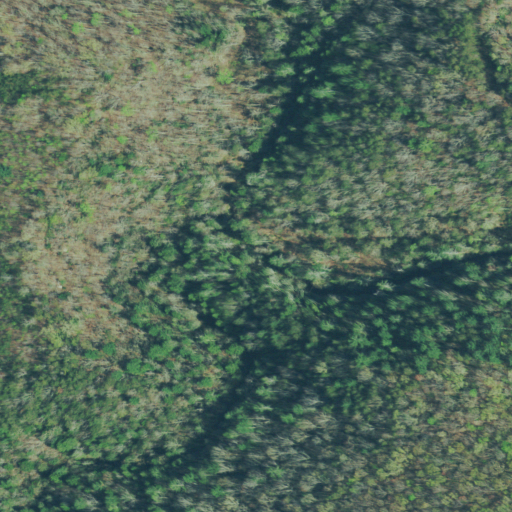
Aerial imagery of valley in Tennessee named Polecat Hollow containing mixed forest, deciduous forest, and evergreen forest